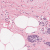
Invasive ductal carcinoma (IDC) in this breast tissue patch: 0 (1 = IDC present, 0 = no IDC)